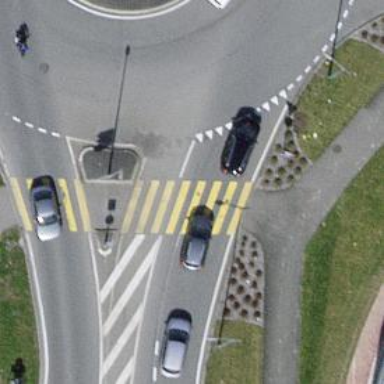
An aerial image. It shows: Uncontrolled zebra crossing on the road.